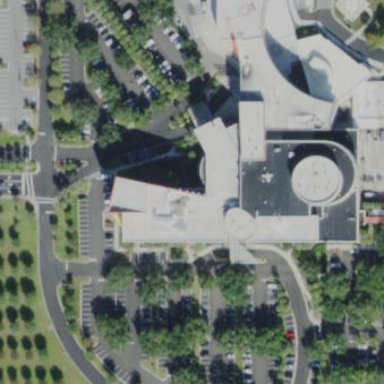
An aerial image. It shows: Hospital building.